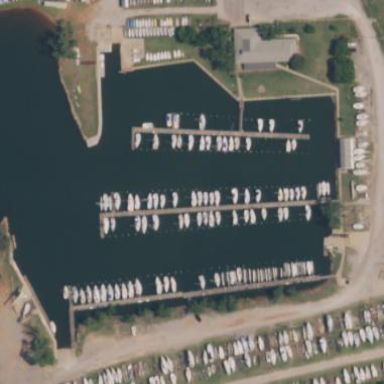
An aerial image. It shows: Boat storage area.